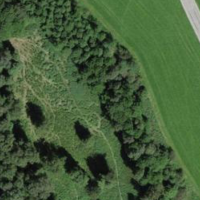
EUNIS habitat code: 44
Species observed at this site:
Lysimachia vulgaris